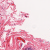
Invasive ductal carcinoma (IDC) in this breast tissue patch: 0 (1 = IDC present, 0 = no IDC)